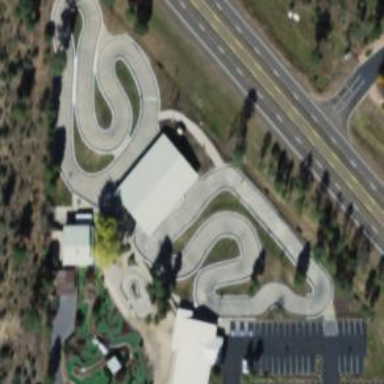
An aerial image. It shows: Karting raceway for sports activities.